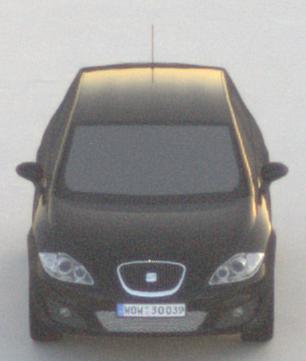
Make: SEAT
Model: Leon 1.4
Detailed model: Leon (1P)
Model produced from: 2009/04
Model produced until: 2010/08
Doors: 5
Color: black
Road condition: dry road
Daytime: sunrise or sunset
Contrast: low contrast